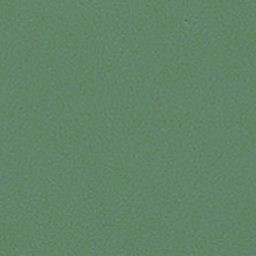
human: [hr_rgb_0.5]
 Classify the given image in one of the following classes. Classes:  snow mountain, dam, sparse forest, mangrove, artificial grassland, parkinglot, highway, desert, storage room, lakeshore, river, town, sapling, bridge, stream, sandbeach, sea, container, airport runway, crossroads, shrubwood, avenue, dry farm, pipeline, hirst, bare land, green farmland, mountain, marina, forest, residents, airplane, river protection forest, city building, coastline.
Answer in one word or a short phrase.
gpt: sea